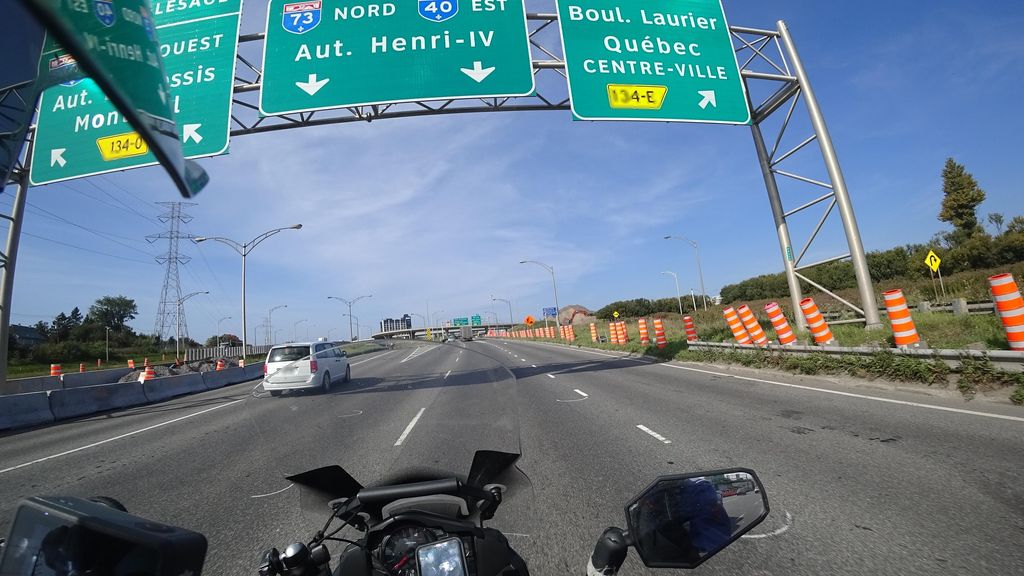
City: quebec_city